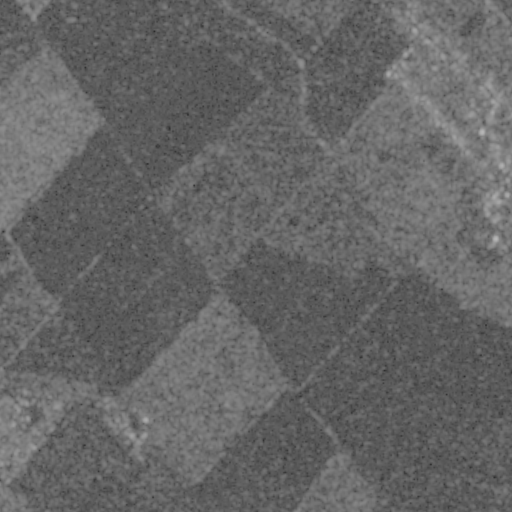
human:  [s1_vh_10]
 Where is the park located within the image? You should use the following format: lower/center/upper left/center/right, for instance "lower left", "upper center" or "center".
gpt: The park is located in the upper right of the image.
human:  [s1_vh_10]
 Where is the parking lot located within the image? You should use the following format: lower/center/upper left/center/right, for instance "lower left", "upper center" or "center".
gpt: The parking lot is located in the upper right of the image.
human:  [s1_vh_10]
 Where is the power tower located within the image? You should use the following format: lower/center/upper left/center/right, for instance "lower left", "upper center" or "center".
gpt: The power tower is located in the upper left of the image.
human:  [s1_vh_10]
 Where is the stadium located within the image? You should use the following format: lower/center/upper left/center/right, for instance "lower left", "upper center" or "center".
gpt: The stadium is located in the upper right of the image.
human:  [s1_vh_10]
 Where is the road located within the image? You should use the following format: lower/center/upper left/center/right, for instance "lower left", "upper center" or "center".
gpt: There is no road in the image.

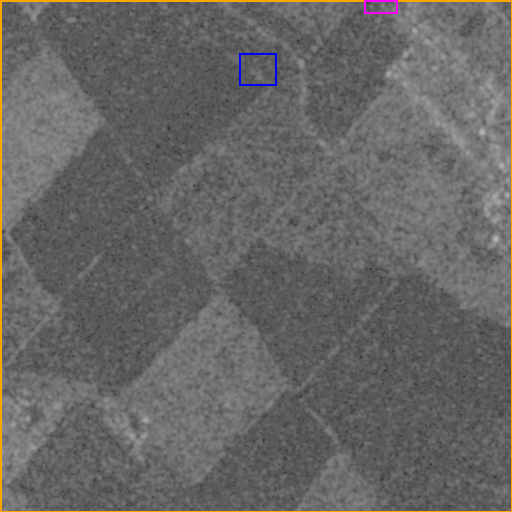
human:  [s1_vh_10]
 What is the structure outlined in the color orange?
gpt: The structure outlined in orange is a crop field.
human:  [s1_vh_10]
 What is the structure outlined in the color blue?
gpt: The structure outlined in blue is a park.
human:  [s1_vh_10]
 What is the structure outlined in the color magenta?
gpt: The structure outlined in magenta is a stadium.
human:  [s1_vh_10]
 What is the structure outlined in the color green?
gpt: There is no green outline.